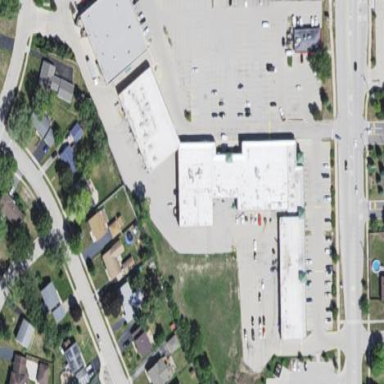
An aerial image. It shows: Retail area.